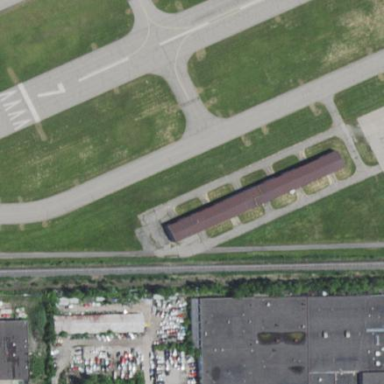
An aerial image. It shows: Building that is hangar at the airport.